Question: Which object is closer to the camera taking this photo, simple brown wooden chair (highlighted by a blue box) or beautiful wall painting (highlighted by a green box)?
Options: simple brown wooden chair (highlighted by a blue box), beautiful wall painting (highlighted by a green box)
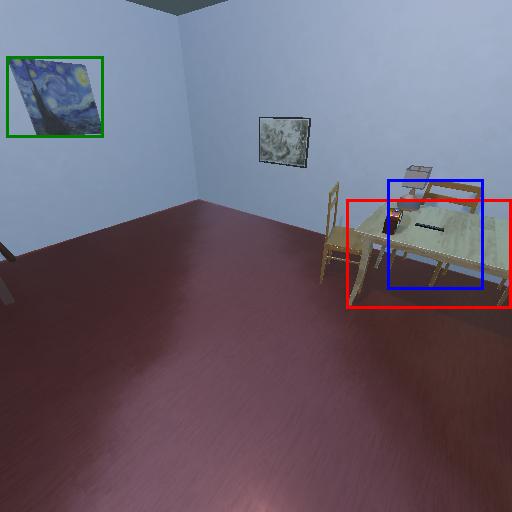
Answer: simple brown wooden chair (highlighted by a blue box)